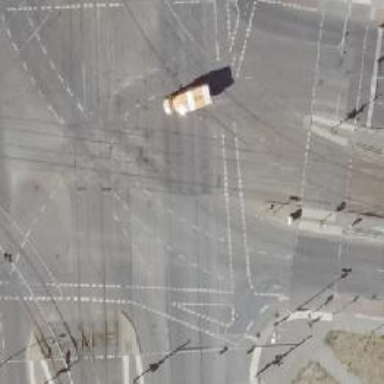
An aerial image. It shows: Tram level crossing on railway.